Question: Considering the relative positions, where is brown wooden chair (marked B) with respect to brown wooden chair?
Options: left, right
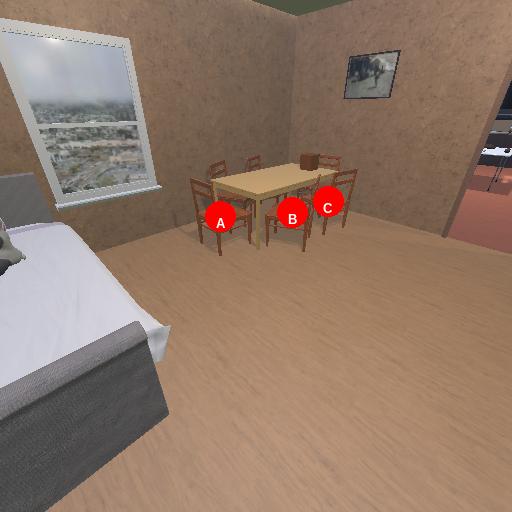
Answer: left